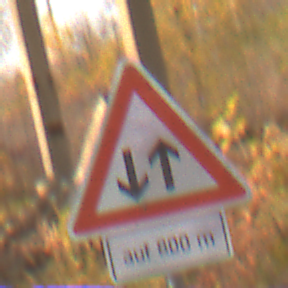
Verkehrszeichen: Gegenverkehr
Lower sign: LaengeEinerStrecke5
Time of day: SunriseSunset
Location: Roofed (Suburban)
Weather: Clear
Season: NotSpecified
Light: Natural